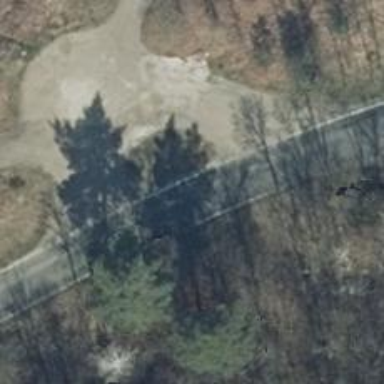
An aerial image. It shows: Secondary road with asphalt surface.